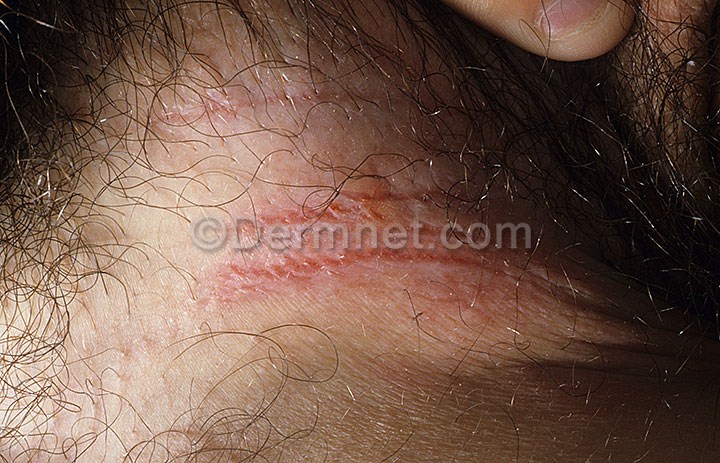
Disease: Tinea Ringworm Candidiasis and other Fungal Infections